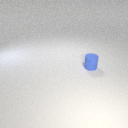
small blue rubber cylinder